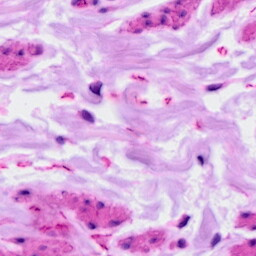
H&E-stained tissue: Ovarian